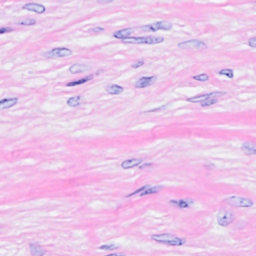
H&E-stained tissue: Breast